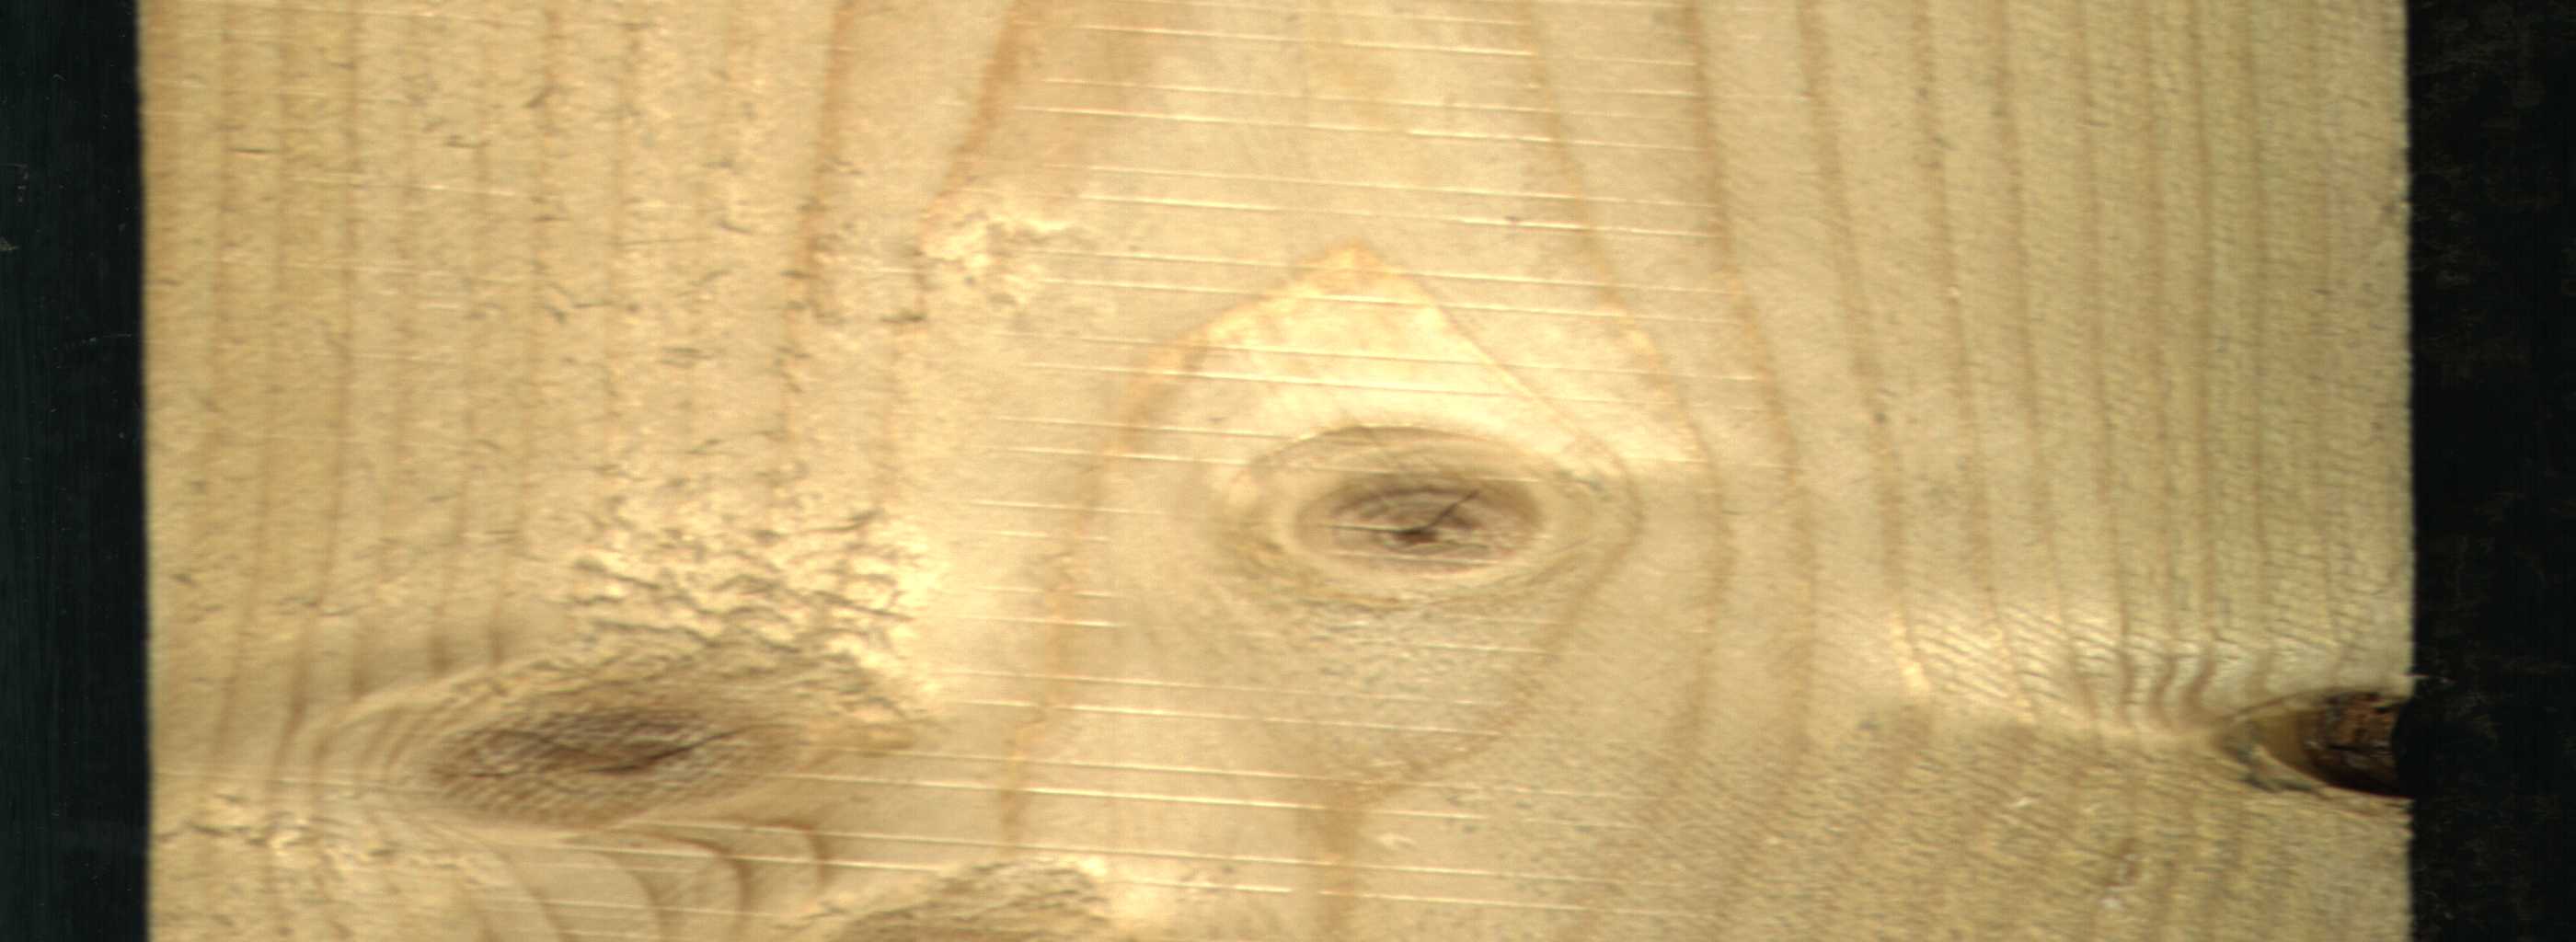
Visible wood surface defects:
knot_with_crack
knot_with_crack
Knot_missing